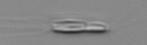
Label: Chrysochromulina